【题型】解答题　【知识点】解析几何　【难度】medium
如图，在平面直角坐标系 \(xOy\) 中，该点 \(M(x_0,y_0)\) 是椭圆 \(C:\frac{x^2}{4}+y^2=1\) 上一点，从原点 \(O\) 向圆 \(M:(x-x_0)^2+(y-y_0)^2=r^2\) 作两条切线分别与椭圆 \(C\) 交于点 \(P,Q\)，直线 \(OP, OQ\) 的斜率分别记为 \(k_1,k_2\).

\begin{enumerate}
    \item 若圆 \(M\) 与 \(x\) 轴相切于椭圆 \(C\) 的右焦点，求圆 \(M\) 的方程；
    \item 若 \(r=\frac{2\sqrt{5}}{5}\)，求证 \(k_1k_2\) 为定值并求出该定值；
    \item 在（2）的情况下，求 \(|OP|\cdot|OQ|\) 的最大值.
\end{enumerate}
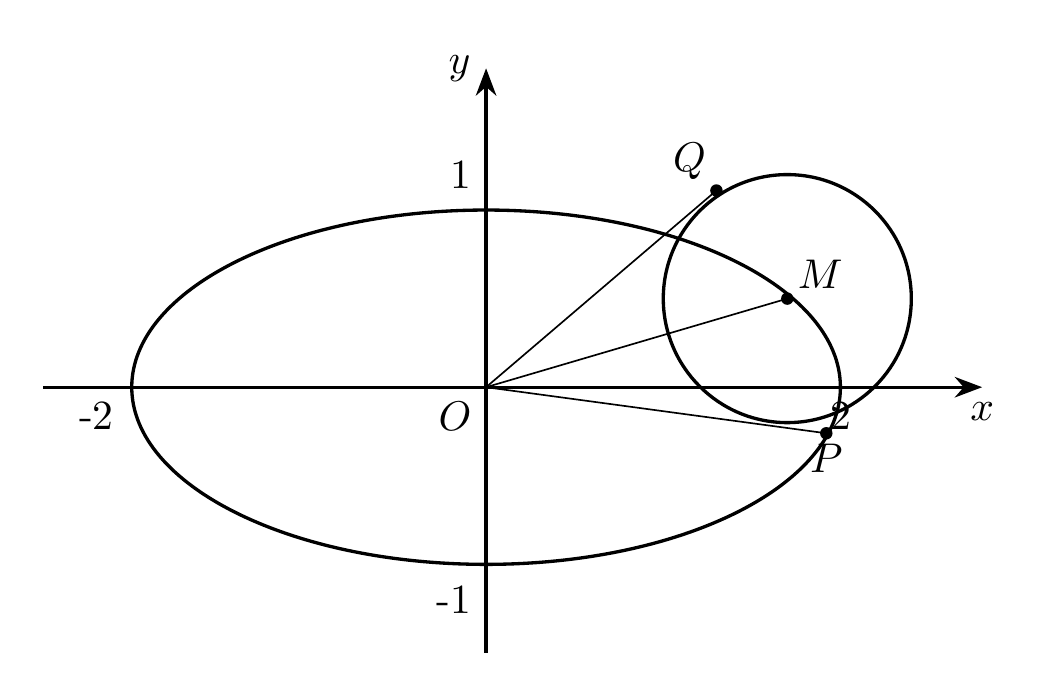
【解答】
\textbf{【答案】}
(1) \((x-\sqrt{3})^2+\left(y\pm\frac{1}{2}\right)^2=\frac{1}{4}\)

(2) 证明见解析，\(k_1k_2=-\frac{1}{4}\)

(3) \(2.5\)

\textbf{【解析】}

(1) 椭圆 \(C\) 的右焦点是 \((\sqrt{3},0)\)，\(x=\sqrt{3}\)，代入 \(\frac{x^2}{4}+y^2=1\)，可得 \(y=\pm\frac{1}{2}\)。
\(\therefore\) 圆 \(M\) 的方程：\((x-\sqrt{3})^2+\left(y\pm\frac{1}{2}\right)^2=\frac{1}{4}\)。

(2) 因为直线 \(OP:y=k_1x, OQ:y=k_2x\)，与圆 \(M\) 相切，所以直线 \(OP:y=k_1x\)，

与圆 \(M:(x-x_0)^2+(y-y_0)^2=\frac{4}{5}\) 联立，

可得 \((1+k_1^2)x^2-(2x_0+2k_1y_0)x+x_0^2+y_0^2-\frac{4}{5}=0\)。

由 \(\Delta_1=(2x_0+2k_1y_0)^2-4(1+k_1^2)\left(x_0^2+y_0^2-\frac{4}{5}\right)=0\)，

即 \(\left(x_0^2-\frac{4}{5}\right)k_1^2-2k_1x_0y_0+y_0^2-\frac{4}{5}=0\)。

同理 \((1+k_2^2)x^2-(2x_0+2k_2y_0)x+x_0^2+y_0^2-\frac{4}{5}=0\)，

由 \(\Delta_2=(2x_0+2k_2y_0)^2-4(1+k_2^2)\left(x_0^2+y_0^2-\frac{4}{5}\right)=0\)，

即 \(\left(x_0^2-\frac{4}{5}\right)k_2^2-2k_2x_0y_0+y_0^2-\frac{4}{5}=0\)。

可得 \(k_1,k_2\) 是方程 \(\left(x_0^2-\frac{4}{5}\right)k^2-2x_0y_0k+y_0^2-\frac{4}{5}=0\) 的两个不相等的实数根，
\[
\therefore k_1k_2=\frac{y_0^2-\frac{4}{5}}{x_0^2-\frac{4}{5}},
\]

因为点 \(M(x_0,y_0)\) 在椭圆 \(C\) 上，所以 \(y_0^2=1-\frac{x_0^2}{4}\)，
所以
\[
k_1k_2=\frac{y_0^2-\frac{4}{5}}{x_0^2-\frac{4}{5}}=-\frac{1}{4}.
\]

(3) 因为直线 \(OP,OQ\) 不落在坐标轴上，设 \(P(x_1,y_1),Q(x_2,y_2)\)，
因为 \(4k_1k_2+1=0\)，所以 \(\frac{4y_1y_2}{x_1x_2}+1=0\)，即 \(y_1^2y_2^2=\frac{1}{16}x_1^2x_2^2\)。

因为 \(P(x_1,y_1),Q(x_2,y_2)\) 在椭圆 \(C\) 上，所以 \(y_1^2y_2^2=\left(1-\frac{x_1^2}{4}\right)\left(1-\frac{x_2^2}{4}\right)=\frac{1}{16}x_1^2x_2^2\)，

整理得 \(x_1^2+x_2^2=4\)，所以 \(y_1^2+y_2^2=\left(1-\frac{x_1^2}{4}\right)+\left(1-\frac{x_2^2}{4}\right)=2-\frac{x_1^2+x_2^2}{4}=1\)，

所以 \(|OP|^2+|OQ|^2=5\)，

所以 \(|OP|\cdot|OQ|\leq\frac{1}{2}(|OP|^2+|OQ|^2)=2.5\)，所以 \(|OP|\cdot|OQ|\) 的最大值为 \(2.5\)。